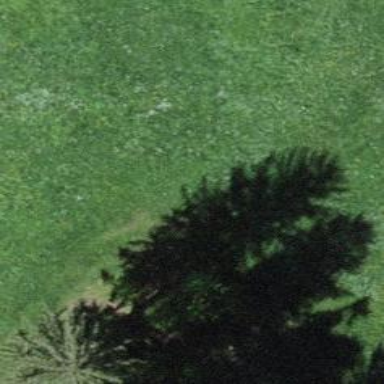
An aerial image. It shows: Path on the ground.